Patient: sex M, age 64
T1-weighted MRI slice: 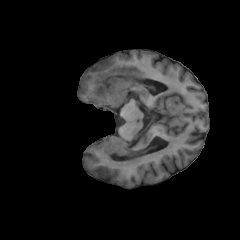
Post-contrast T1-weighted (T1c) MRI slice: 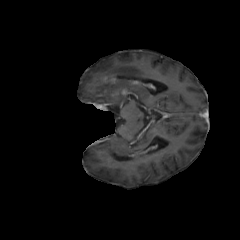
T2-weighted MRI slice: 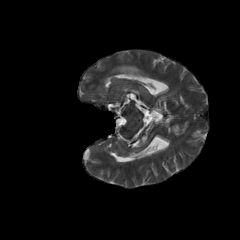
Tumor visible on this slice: yes
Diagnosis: Glioblastoma, IDH-wildtype
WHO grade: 4